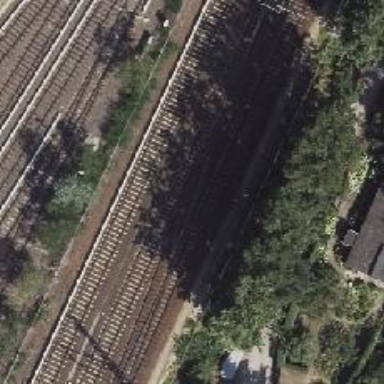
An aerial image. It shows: Railway track with contact lines for electrification.